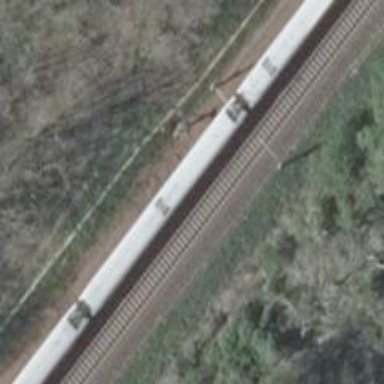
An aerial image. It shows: Railway signal.